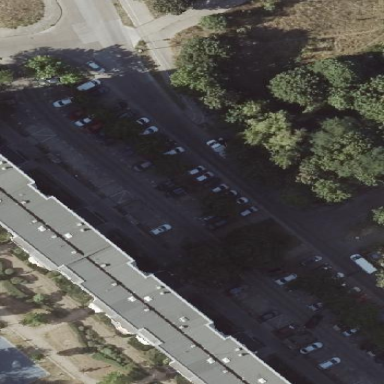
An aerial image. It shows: Street-side parking area with concrete surface.